Chest X-ray. View position: PA
Patient age: 33
Patient sex: M
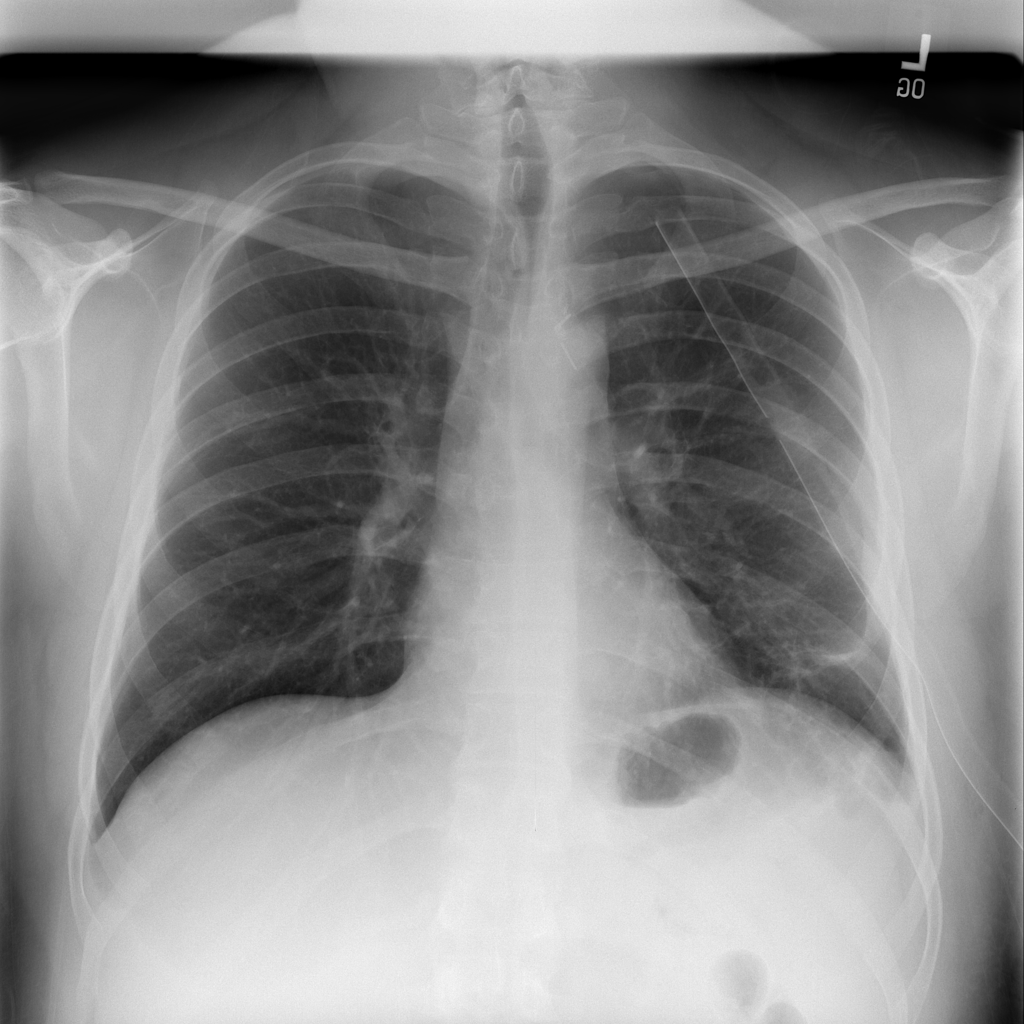
Finding: Pneumothorax